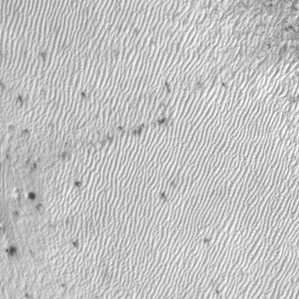
Label: frost